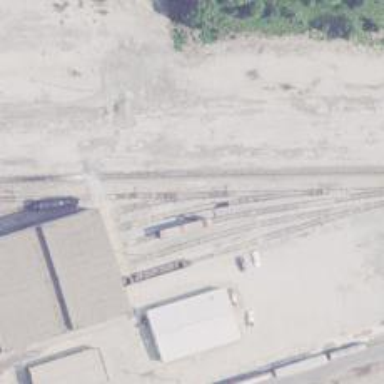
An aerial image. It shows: Railway yard.